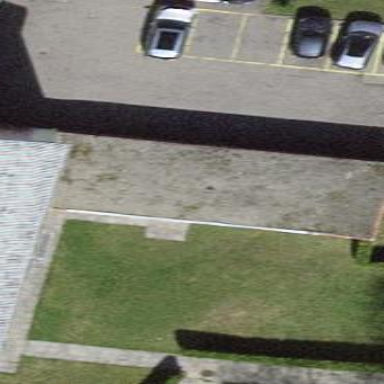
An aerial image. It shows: Group of garages.